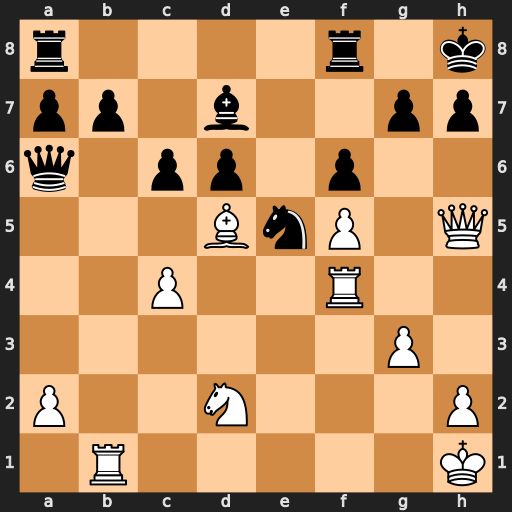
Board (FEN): r4r1k/pp1b2pp/q1pp1p2/3BnP1Q/2P2R2/6P1/P2N3P/1R5K
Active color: w
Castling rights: -
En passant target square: -
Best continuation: Qxh7+ Kxh7 Rh4#